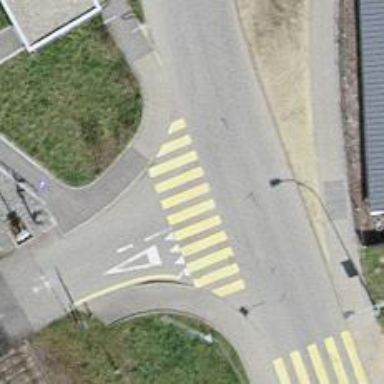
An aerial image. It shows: Zebra crossing on the road.